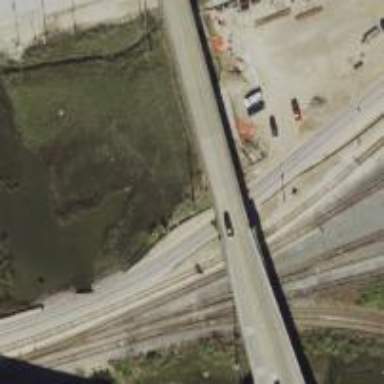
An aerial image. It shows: Service road passing through building tunnel.